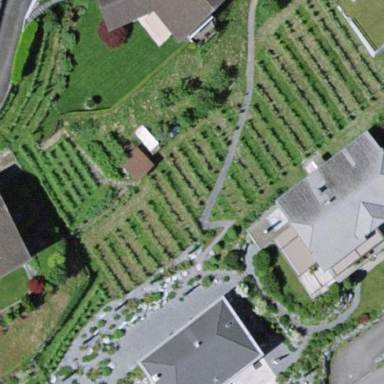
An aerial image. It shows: Vineyard.